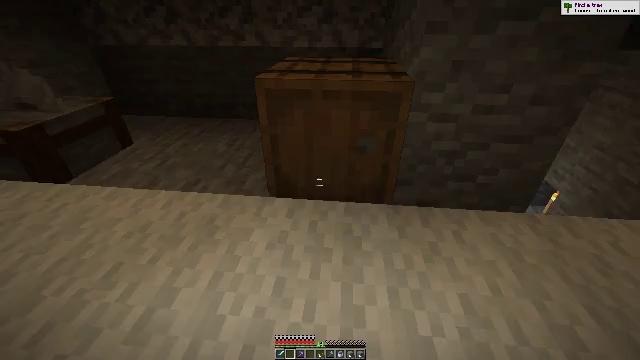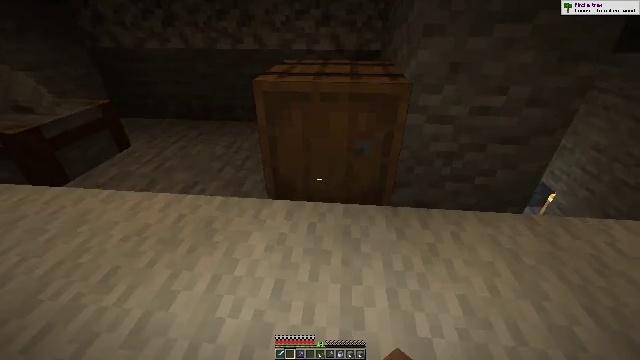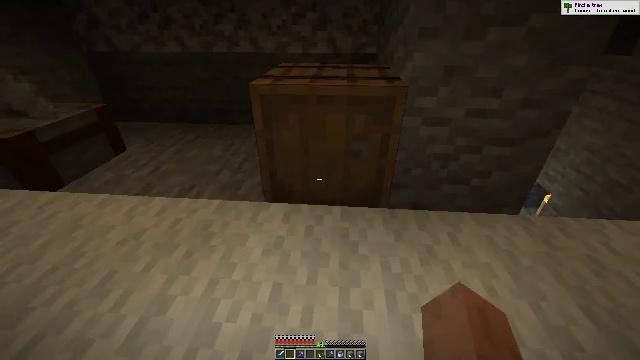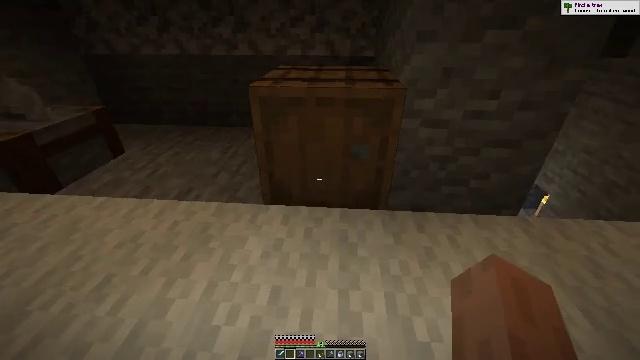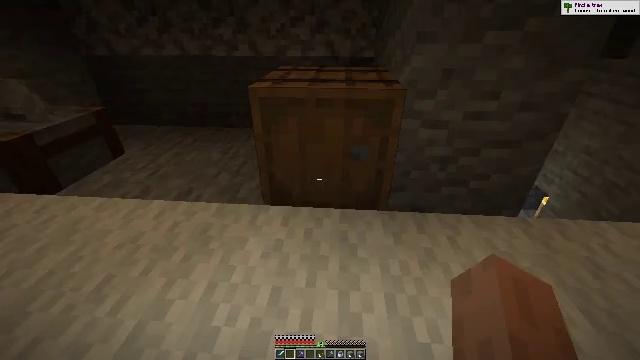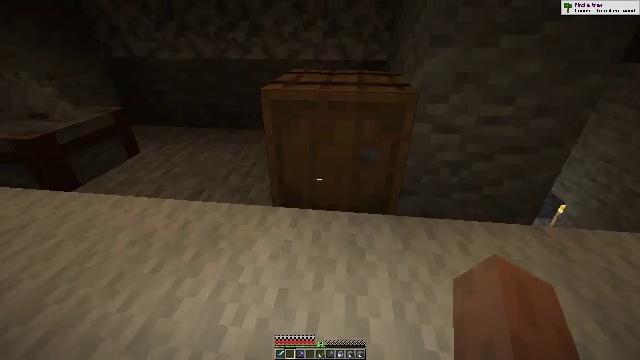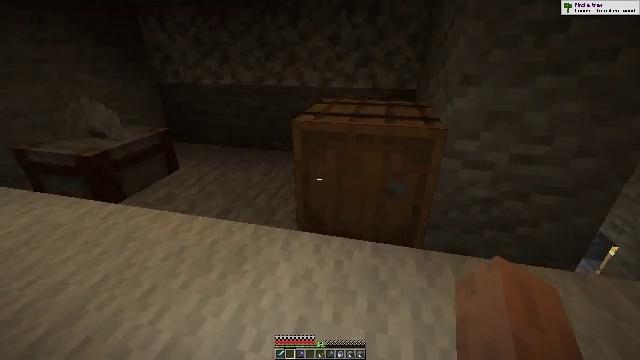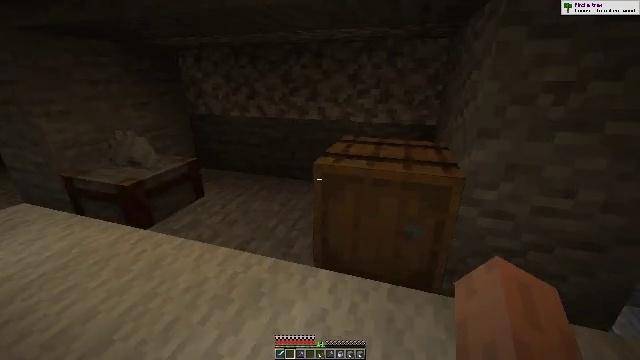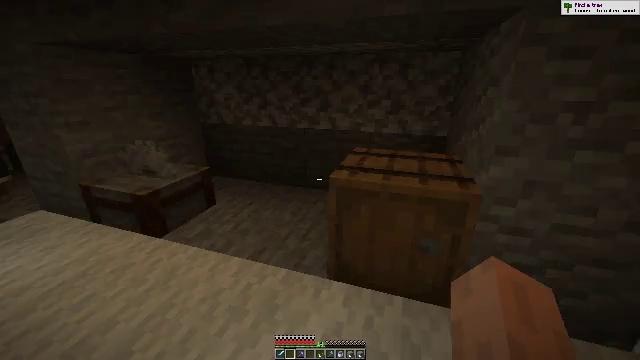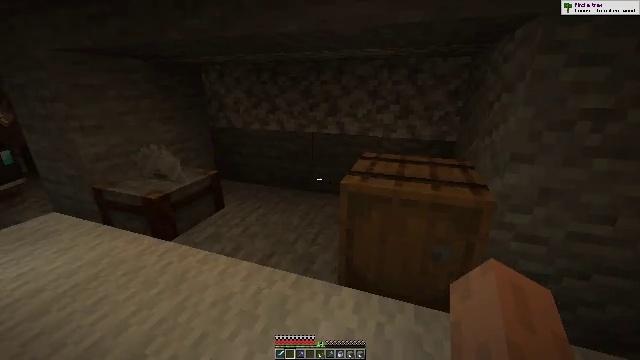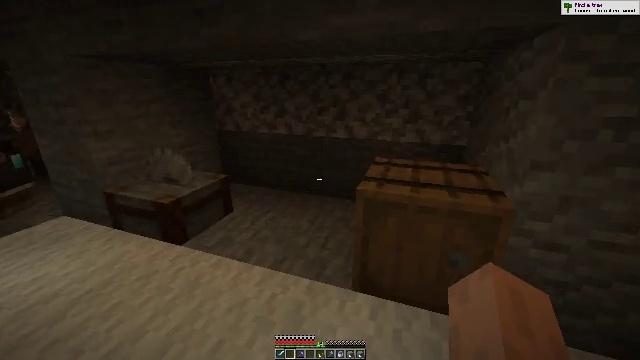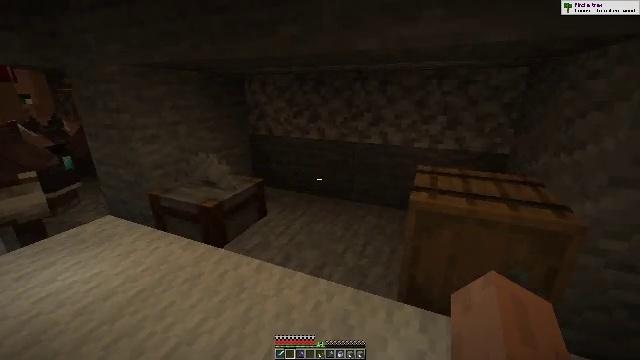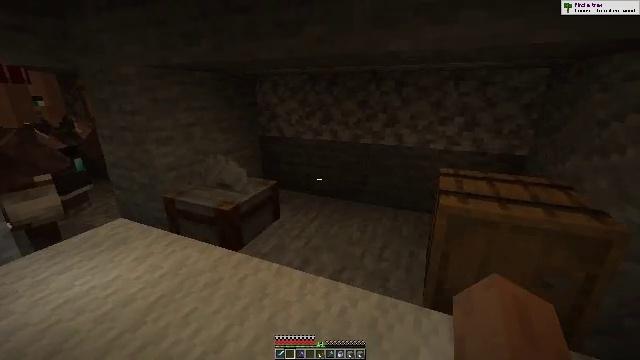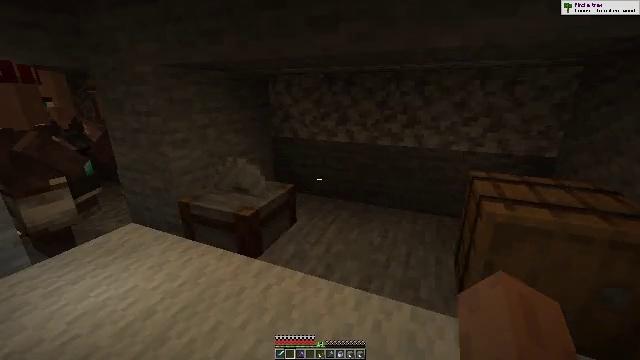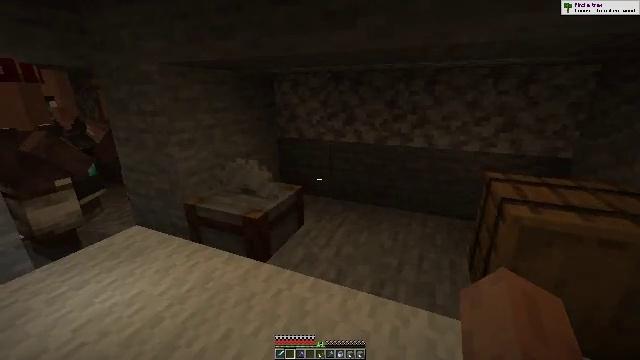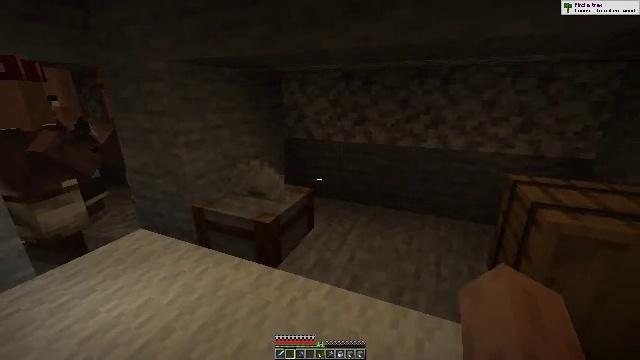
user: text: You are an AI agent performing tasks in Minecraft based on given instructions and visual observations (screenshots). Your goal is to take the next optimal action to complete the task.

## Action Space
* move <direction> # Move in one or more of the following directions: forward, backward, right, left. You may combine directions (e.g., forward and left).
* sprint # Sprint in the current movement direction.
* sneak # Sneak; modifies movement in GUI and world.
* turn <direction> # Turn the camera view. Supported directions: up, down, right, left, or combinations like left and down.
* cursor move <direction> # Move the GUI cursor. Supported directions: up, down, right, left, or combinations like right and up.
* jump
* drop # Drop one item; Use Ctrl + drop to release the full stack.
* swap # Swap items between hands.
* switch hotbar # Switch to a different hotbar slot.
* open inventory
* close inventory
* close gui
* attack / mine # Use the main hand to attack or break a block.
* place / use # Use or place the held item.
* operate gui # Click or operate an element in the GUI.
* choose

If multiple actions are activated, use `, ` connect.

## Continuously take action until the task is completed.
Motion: motion action
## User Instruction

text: Break the white carpet block.
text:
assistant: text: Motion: sneak
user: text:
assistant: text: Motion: sneak
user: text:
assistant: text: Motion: sneak
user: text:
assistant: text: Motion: sneak
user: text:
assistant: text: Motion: turn left
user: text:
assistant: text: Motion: turn left and up
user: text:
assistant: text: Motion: turn left and up
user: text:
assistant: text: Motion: move left, turn left and up
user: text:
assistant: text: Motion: move left, turn left
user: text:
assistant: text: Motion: move left
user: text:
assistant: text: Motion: move left, turn left
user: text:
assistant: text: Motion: move forward and move left
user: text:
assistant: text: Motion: move forward and move left
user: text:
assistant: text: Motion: move forward and move left
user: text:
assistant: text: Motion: no_op
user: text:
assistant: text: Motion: no_op
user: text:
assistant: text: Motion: turn left
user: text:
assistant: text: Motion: turn left
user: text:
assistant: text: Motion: turn left and up
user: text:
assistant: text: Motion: turn left and up
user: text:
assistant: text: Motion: no_op
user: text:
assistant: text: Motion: no_op
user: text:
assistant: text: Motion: no_op
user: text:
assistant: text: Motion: no_op
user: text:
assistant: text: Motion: no_op
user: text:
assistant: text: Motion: no_op
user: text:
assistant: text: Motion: no_op
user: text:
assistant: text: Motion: no_op
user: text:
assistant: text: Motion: no_op
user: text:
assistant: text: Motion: no_op